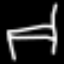
Label: bed